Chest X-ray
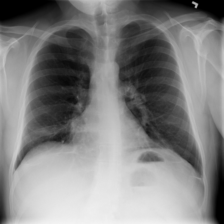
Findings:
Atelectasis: positive
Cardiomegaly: negative
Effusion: negative
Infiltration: negative
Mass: negative
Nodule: negative
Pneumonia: negative
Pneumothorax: negative
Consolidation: negative
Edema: negative
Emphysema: negative
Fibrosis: negative
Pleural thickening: negative
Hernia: negative